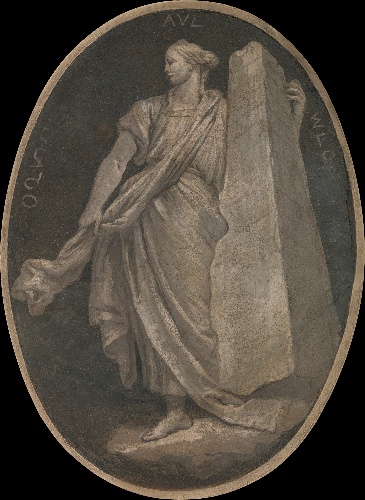
Title: Allegorical Figure Representing Fortitude
Artist: Giovanni Battista Tiepolo
Artist bio: Italian, Venice 1696–1770 Madrid
Date: 1760
Object type: Painting, grisaille
Classification: Paintings
Medium: Fresco, transferred to canvas
Dimensions: Oval, 45 5/8 x 33 1/2 in. (115.9 x 85.1 cm)
Department: European Paintings
Credit line: Bequest of Grace Rainey Rogers, 1943
Accession year: 1943
Repository: Metropolitan Museum of Art, New York, NY
Tags: Women